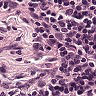
Metastatic tissue present: no